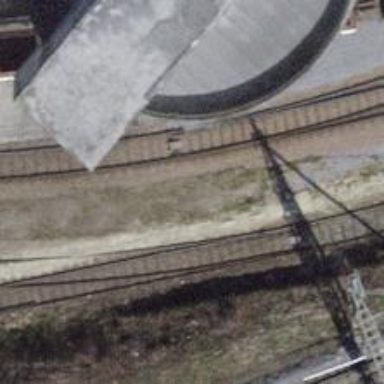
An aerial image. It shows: Railway switch.